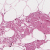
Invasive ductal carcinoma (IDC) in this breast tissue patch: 0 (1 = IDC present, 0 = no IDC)